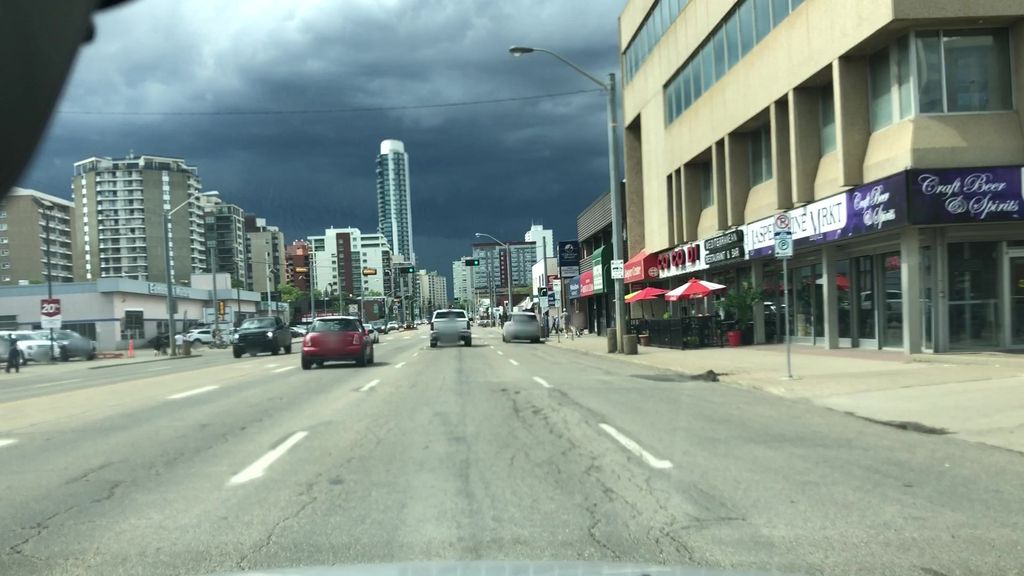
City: edmonton